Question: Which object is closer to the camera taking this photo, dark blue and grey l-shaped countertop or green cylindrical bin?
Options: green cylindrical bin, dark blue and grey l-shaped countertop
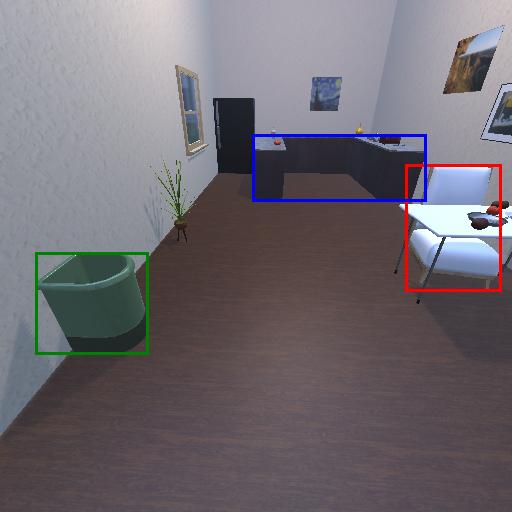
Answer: green cylindrical bin